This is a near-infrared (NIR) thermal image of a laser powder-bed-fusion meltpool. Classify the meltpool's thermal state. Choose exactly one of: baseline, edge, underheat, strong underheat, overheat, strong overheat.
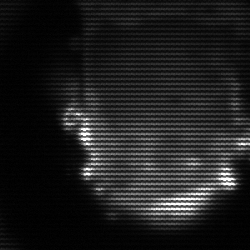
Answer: baseline